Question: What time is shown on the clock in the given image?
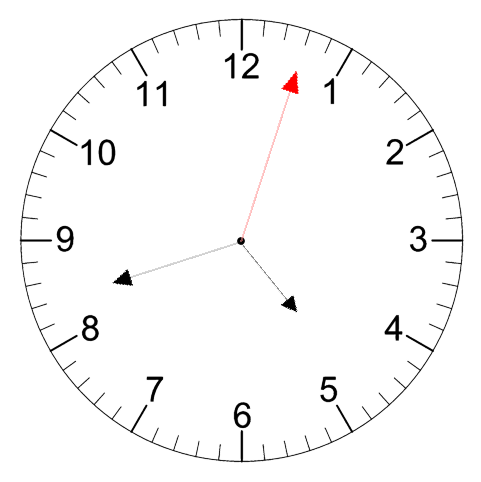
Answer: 04:42:03